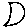
Label: moon